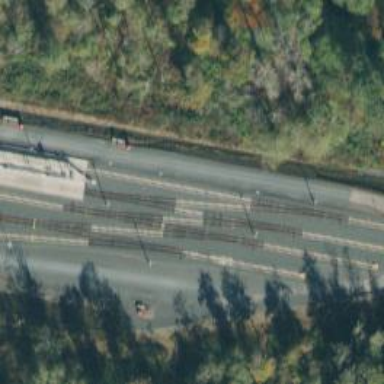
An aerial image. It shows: Railway spur service.